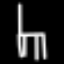
Label: chair